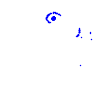
Particle: electron